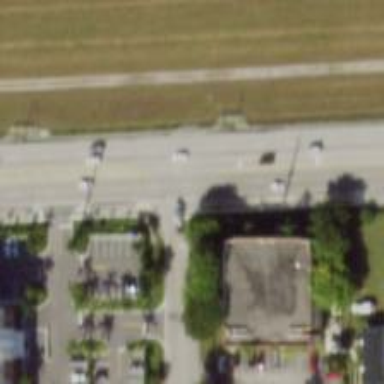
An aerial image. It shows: Uncontrolled road crossing with markings in the form of lines.